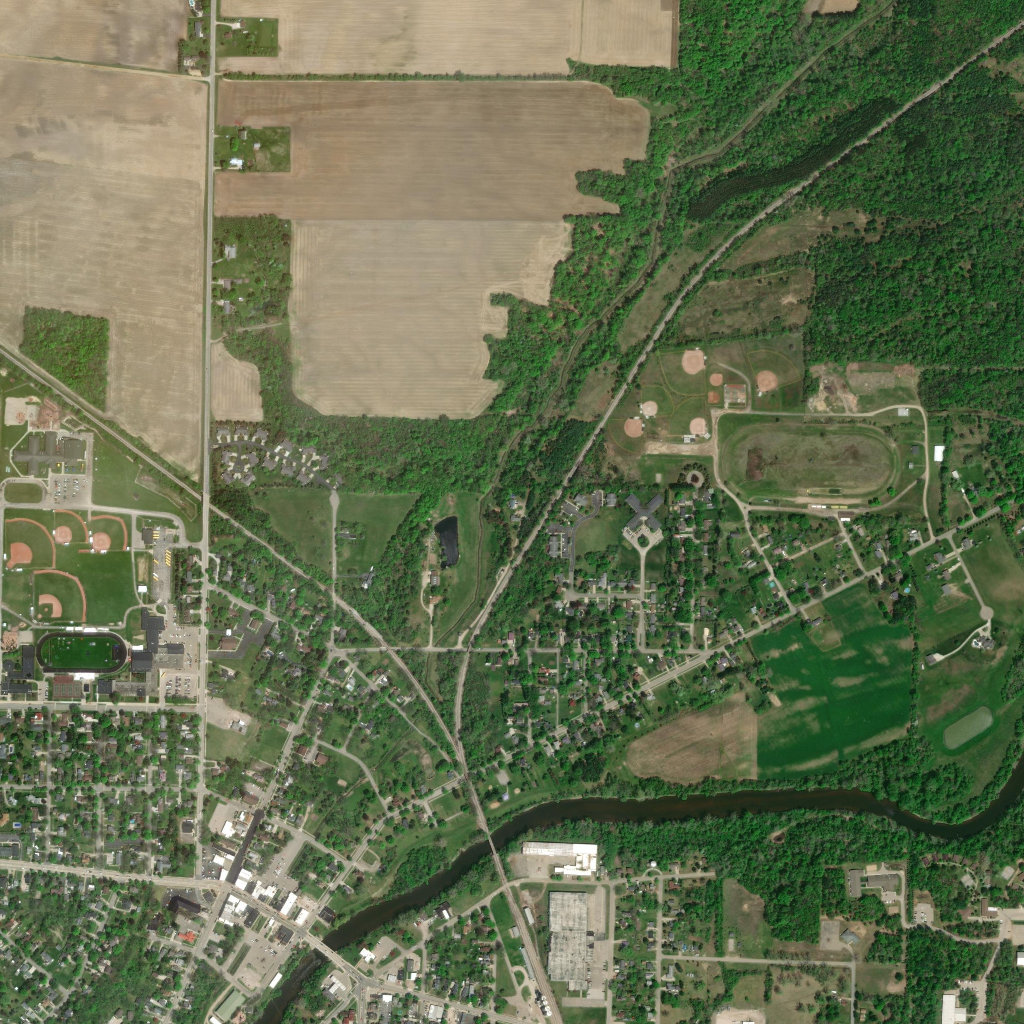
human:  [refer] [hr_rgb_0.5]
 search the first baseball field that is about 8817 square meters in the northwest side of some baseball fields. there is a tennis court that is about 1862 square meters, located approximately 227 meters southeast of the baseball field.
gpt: <box>[[0, 50, 5, 55, 0]]</box>